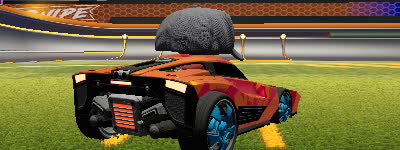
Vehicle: breakout